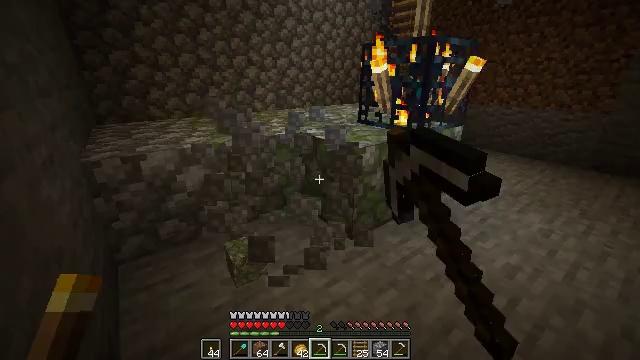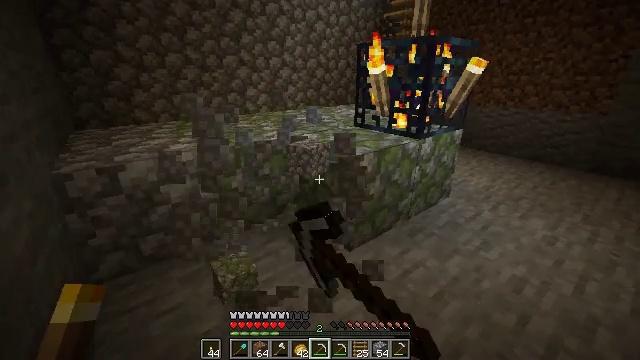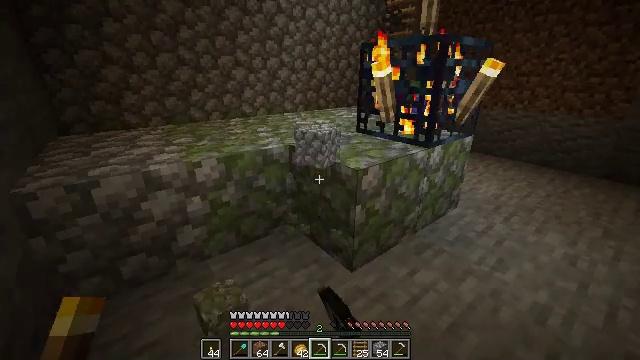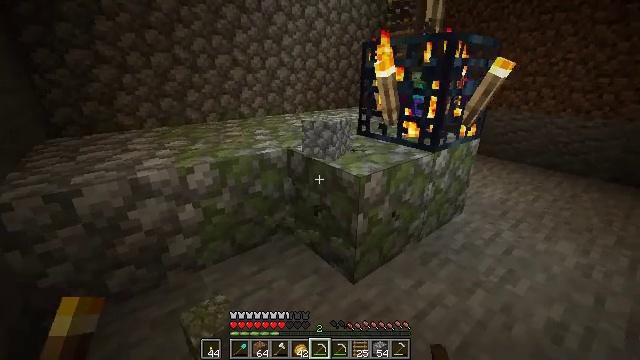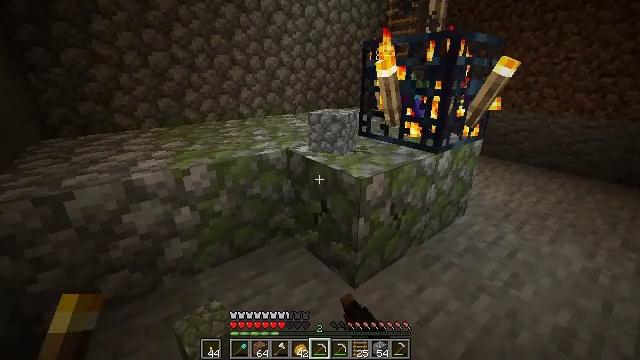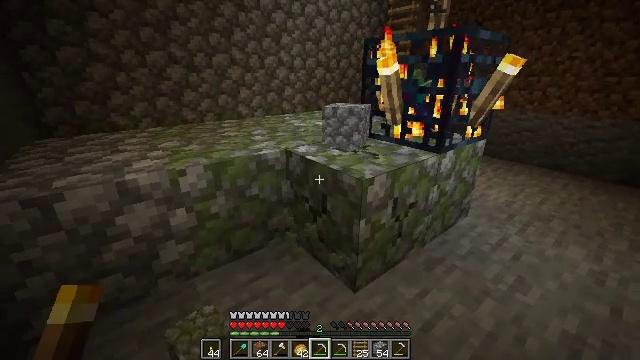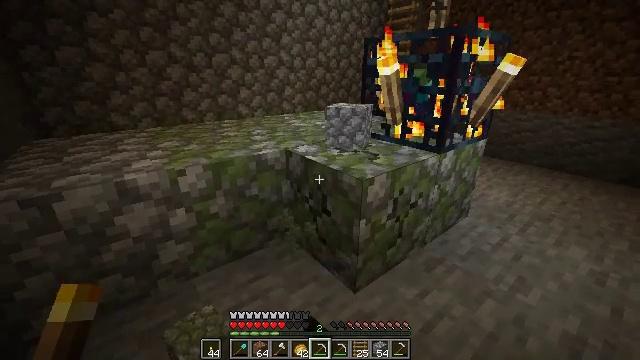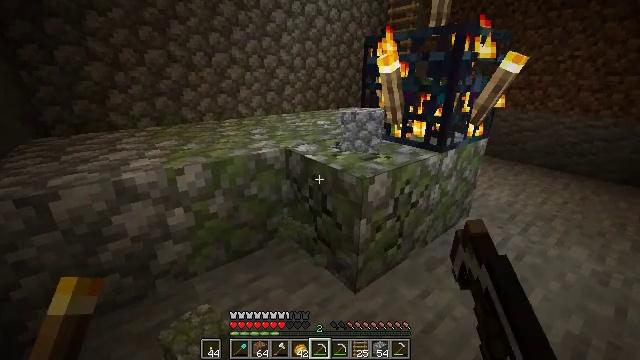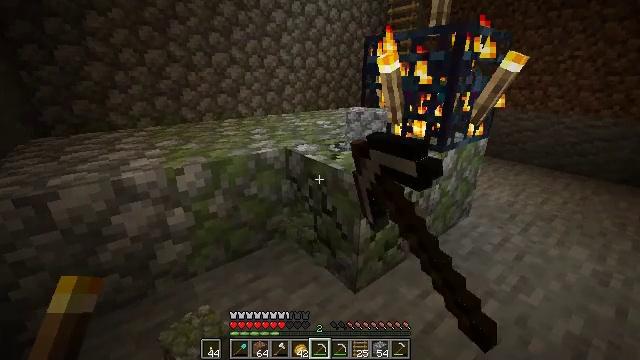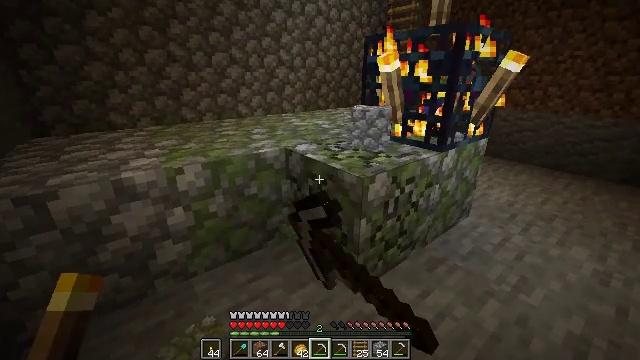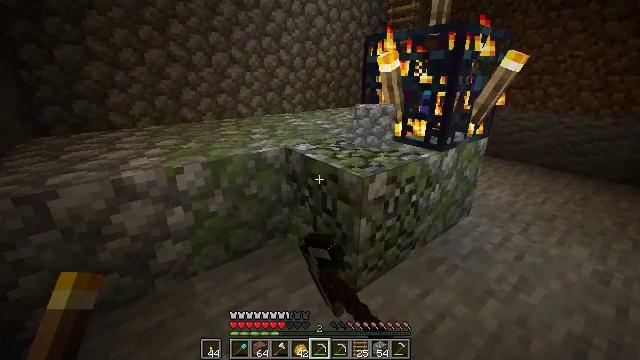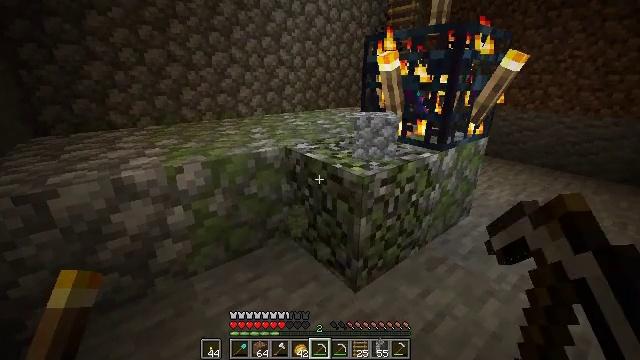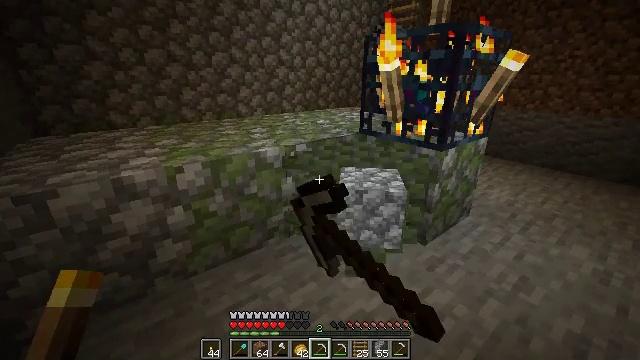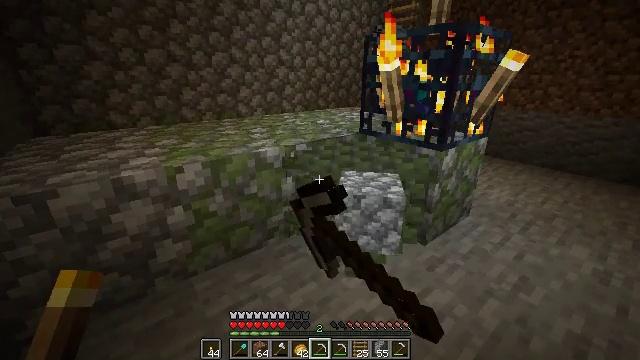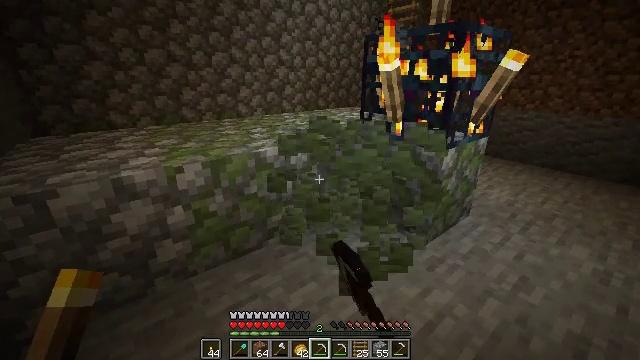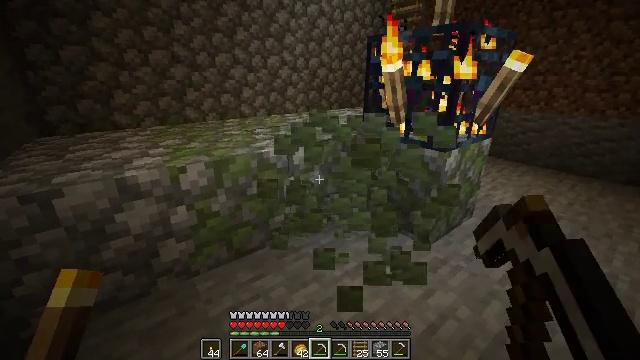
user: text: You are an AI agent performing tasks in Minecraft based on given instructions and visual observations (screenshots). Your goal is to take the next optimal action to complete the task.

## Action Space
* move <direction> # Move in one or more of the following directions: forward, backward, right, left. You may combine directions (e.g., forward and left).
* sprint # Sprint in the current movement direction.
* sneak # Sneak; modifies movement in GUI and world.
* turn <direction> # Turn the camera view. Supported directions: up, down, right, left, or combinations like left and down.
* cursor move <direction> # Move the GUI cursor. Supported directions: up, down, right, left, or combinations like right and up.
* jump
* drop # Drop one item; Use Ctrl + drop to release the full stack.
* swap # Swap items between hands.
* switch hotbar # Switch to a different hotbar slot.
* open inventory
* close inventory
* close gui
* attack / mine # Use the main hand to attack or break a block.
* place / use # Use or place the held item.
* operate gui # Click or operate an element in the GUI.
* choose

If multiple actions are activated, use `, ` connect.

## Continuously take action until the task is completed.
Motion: motion action
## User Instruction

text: Gather mossy cobblestone from a dungeon or ruin.
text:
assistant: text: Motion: move forward, turn right, attack / mine
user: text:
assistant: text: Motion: move forward, attack / mine
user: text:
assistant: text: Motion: attack / mine
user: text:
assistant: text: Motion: attack / mine
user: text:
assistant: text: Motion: attack / mine
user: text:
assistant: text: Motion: attack / mine
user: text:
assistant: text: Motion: attack / mine
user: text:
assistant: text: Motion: attack / mine
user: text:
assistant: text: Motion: attack / mine
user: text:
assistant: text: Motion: attack / mine
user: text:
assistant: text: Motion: attack / mine
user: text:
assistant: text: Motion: attack / mine
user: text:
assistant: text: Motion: attack / mine
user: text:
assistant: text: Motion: attack / mine
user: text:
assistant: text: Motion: attack / mine
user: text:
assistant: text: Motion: attack / mine
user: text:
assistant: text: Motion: attack / mine
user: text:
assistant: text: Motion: turn up, attack / mine
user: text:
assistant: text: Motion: attack / mine
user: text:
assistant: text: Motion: attack / mine
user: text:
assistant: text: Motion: attack / mine
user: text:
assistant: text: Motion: attack / mine
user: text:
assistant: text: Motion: attack / mine
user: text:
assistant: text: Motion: attack / mine
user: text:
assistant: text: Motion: attack / mine
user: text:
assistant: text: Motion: attack / mine
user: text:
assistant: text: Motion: attack / mine
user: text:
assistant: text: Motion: attack / mine
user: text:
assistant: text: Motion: attack / mine
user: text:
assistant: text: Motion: turn left, attack / mine